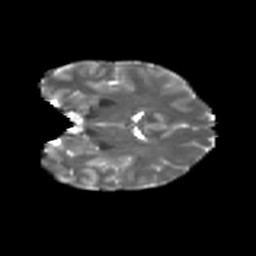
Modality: T2w
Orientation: coronal
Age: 35
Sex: female
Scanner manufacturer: ge
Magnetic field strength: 3 T
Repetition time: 7.8 s
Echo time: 0.0607 s